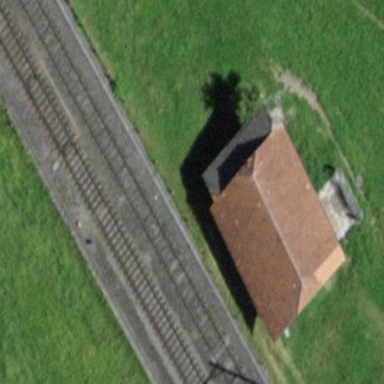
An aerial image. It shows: Barn.